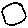
Label: circle